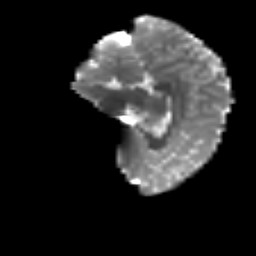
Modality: T2w
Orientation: sagittal
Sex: male
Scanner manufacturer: siemens
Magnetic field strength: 3 T
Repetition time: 5 s
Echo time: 0.071 s